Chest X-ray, PA view. Patient: 48 years old, sex M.
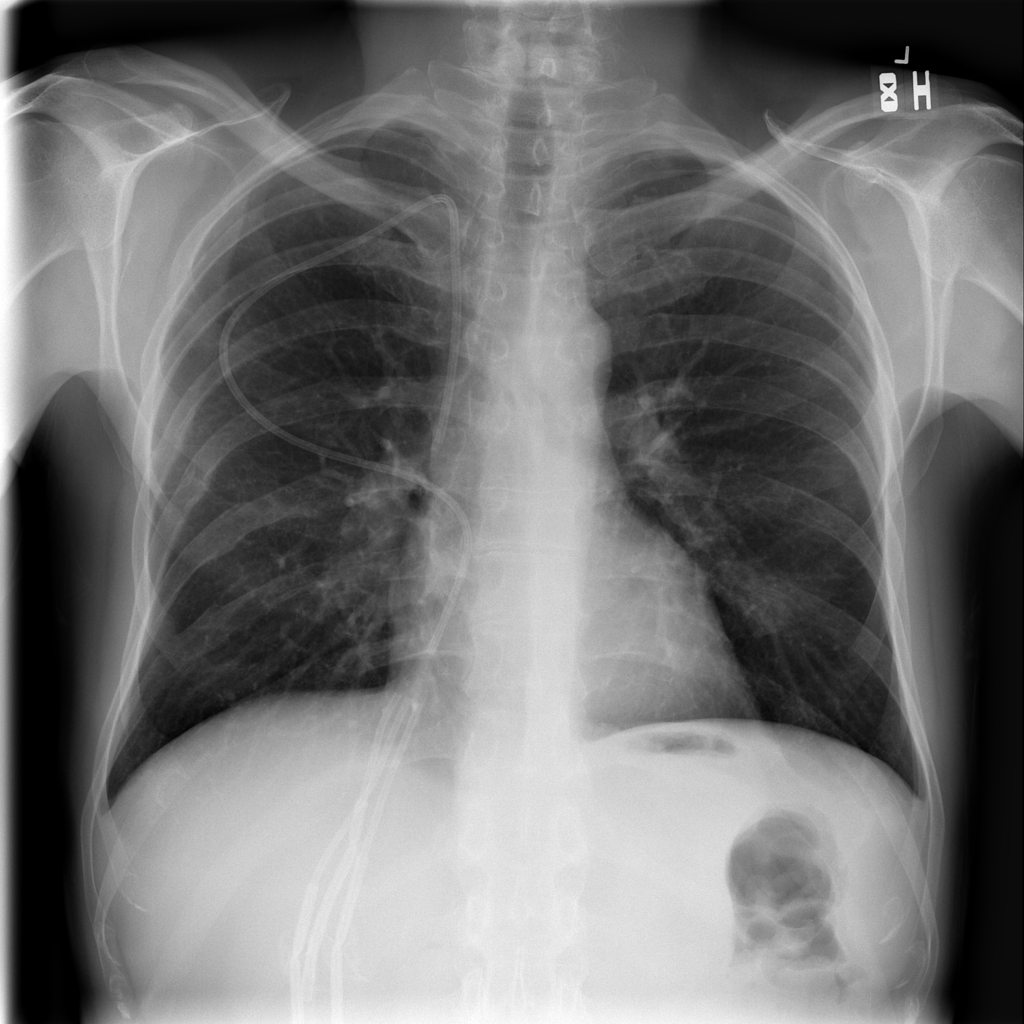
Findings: No Finding